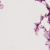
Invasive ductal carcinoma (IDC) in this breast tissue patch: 0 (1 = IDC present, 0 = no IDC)